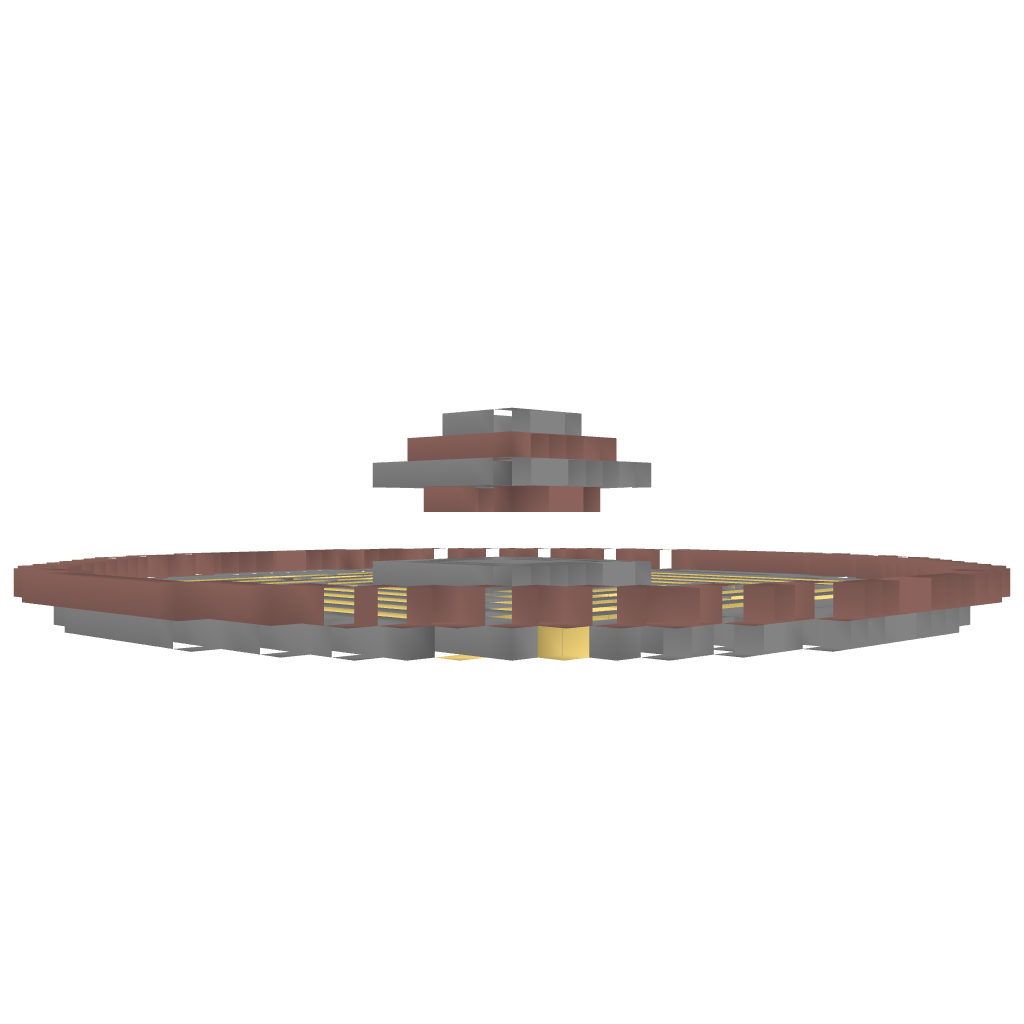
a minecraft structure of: Small Circular Temple bad low quality